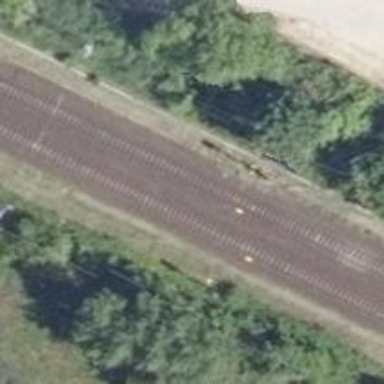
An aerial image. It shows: Railway signal.